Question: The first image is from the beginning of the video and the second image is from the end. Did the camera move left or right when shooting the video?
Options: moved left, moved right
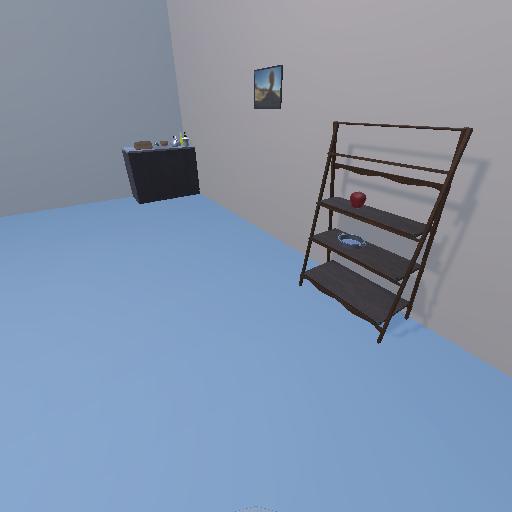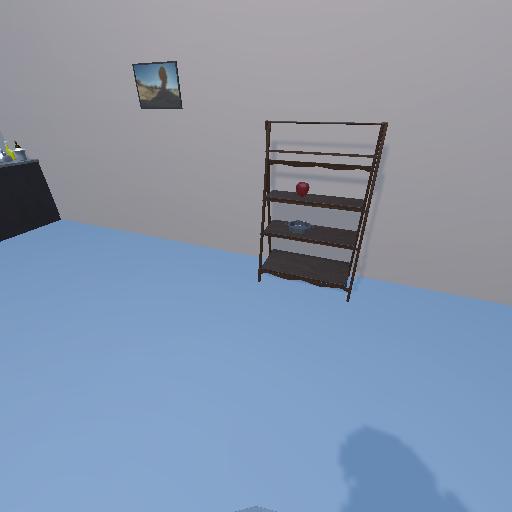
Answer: moved left